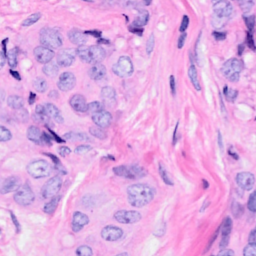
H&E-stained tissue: Breast